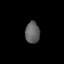
Tissue: skin
Cell type: Fibroblasts
Senescence score: 0.8038
Nuclear area (px): 305
Mean DAPI intensity: 97.57